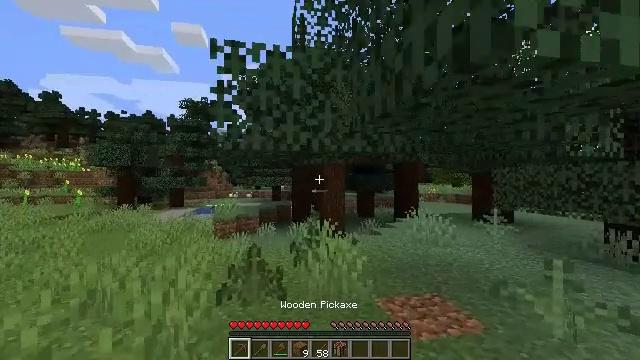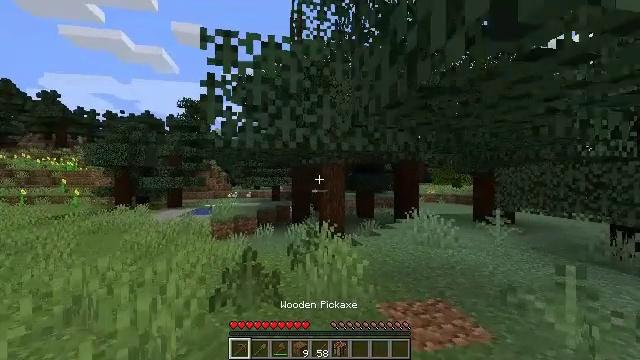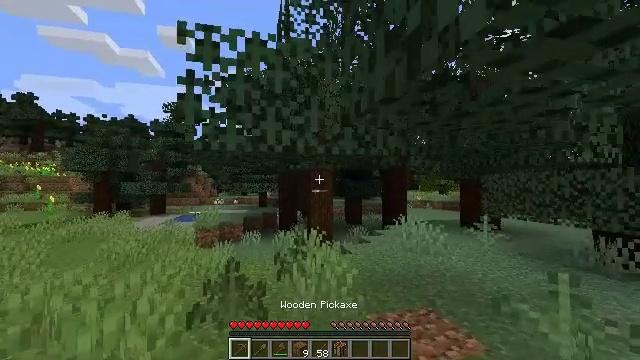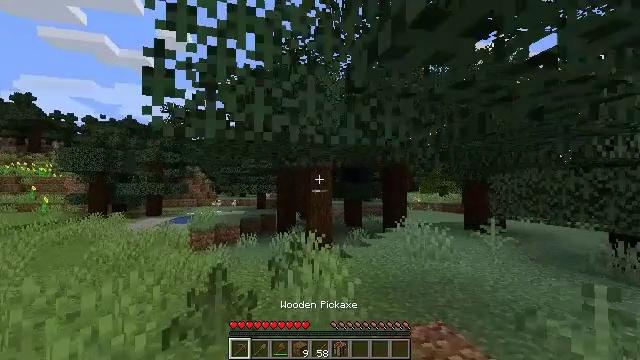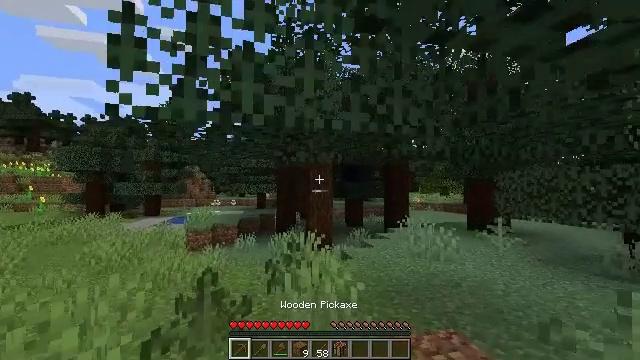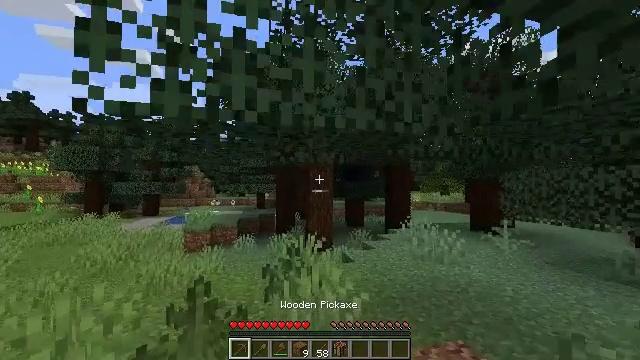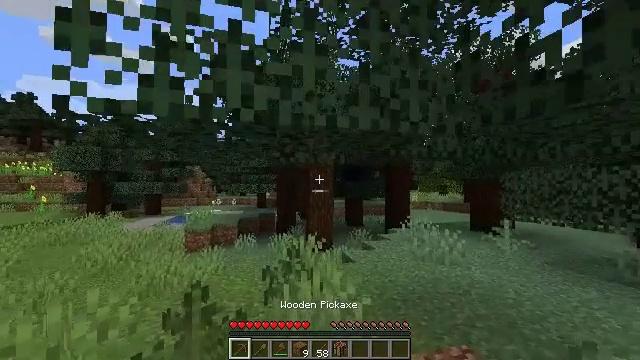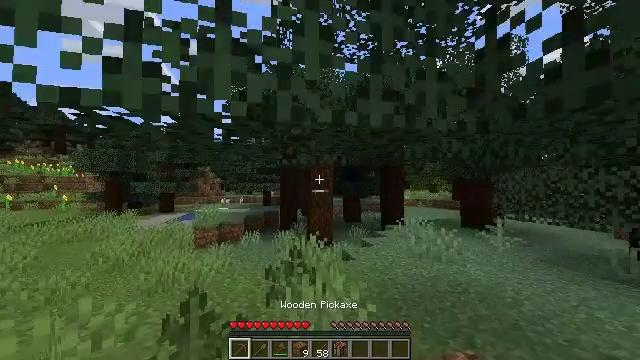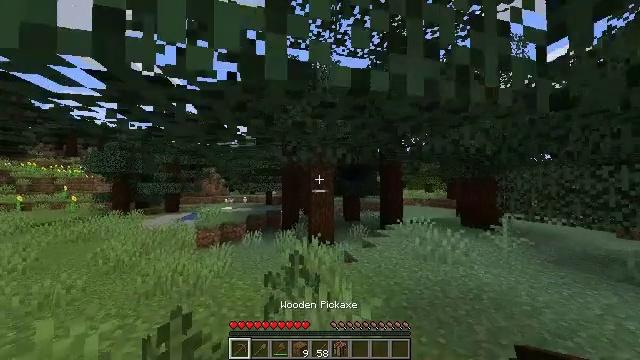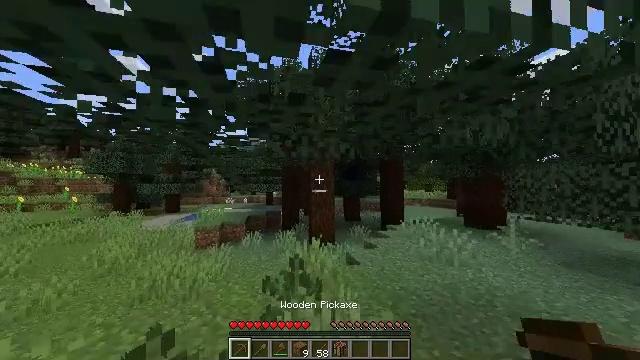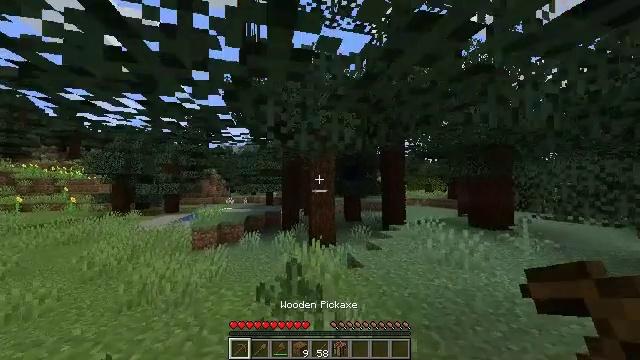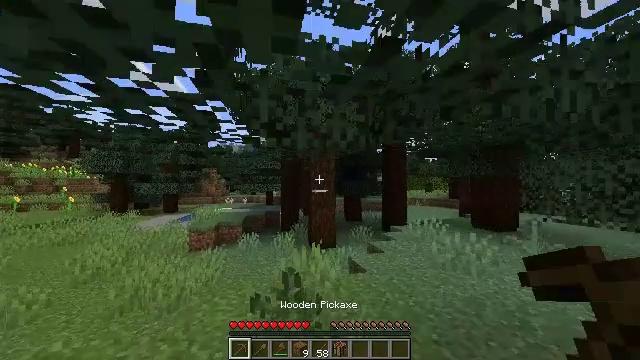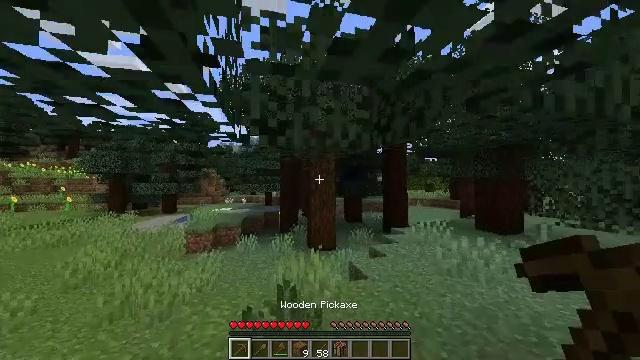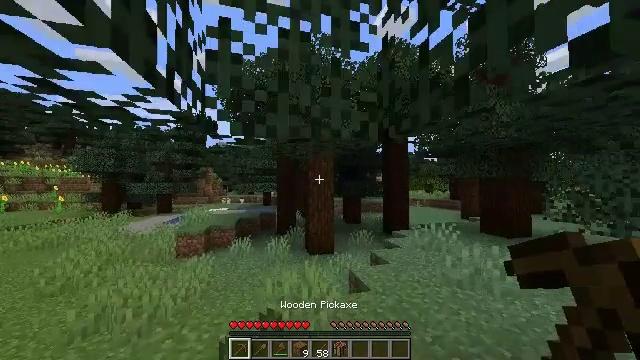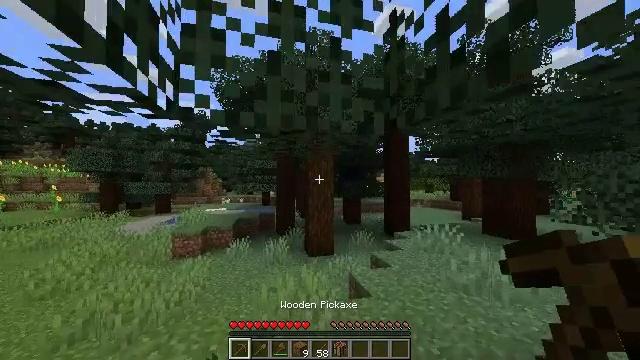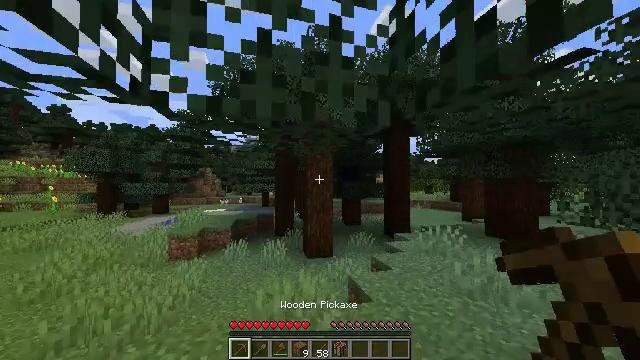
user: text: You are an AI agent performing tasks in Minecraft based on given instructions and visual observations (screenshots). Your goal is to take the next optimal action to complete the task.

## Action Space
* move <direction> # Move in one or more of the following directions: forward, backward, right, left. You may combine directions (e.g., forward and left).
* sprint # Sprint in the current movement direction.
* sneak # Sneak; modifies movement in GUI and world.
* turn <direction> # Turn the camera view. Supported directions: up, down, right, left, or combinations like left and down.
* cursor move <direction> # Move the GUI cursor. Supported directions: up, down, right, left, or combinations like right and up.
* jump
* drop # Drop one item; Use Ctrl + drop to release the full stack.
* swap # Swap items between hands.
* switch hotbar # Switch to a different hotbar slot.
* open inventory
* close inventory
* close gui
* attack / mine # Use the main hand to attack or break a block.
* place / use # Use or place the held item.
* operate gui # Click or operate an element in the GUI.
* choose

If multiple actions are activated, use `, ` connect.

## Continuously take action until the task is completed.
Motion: motion action
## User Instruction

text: Break the spruce log from the tree.
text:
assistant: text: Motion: move forward
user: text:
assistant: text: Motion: move forward, turn right and up
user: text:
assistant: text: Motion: move forward
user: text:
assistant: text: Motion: move forward
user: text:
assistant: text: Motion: move forward, sprint
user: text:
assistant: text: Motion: move forward, sprint
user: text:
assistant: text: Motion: move forward, sprint
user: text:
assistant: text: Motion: move forward, sprint
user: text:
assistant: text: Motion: move forward, sprint
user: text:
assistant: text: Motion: move forward, sprint
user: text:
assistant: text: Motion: move forward, sprint
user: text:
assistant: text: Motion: move forward, sprint
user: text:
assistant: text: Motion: move forward, sprint
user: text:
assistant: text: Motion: move forward, sprint
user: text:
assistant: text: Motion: move forward, sprint
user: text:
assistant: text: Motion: move forward, sprint
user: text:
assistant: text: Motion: move forward, sprint
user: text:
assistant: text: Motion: move forward, sprint
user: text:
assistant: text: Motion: move forward, sprint
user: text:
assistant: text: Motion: move forward, sprint
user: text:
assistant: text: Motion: move forward, sprint
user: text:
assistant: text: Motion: move forward, sprint
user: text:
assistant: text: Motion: move forward and move right, sprint
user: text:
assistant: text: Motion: move forward, sprint
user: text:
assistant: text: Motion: move forward, sprint
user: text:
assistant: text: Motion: move forward, sprint
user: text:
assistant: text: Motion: move forward, sprint
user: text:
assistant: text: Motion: move forward, sprint, turn down
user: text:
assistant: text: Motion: move forward, sprint
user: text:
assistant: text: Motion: move forward, sprint, turn left, attack / mine